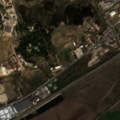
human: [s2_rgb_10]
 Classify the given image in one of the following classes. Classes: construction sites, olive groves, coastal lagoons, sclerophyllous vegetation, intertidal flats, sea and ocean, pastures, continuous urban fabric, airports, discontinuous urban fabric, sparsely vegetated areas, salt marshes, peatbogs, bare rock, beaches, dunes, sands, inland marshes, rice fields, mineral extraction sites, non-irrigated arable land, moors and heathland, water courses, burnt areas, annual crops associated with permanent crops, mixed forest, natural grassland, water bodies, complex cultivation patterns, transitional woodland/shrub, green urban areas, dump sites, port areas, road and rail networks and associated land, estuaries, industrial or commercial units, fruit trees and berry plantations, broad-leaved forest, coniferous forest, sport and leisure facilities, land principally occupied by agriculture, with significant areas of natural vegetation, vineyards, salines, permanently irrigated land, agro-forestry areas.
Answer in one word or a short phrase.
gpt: continuous urban fabric, industrial or commercial units, permanently irrigated land, pastures, agro-forestry areas, mixed forest